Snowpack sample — Buffalo Mountain, Silverthorne, Colorado, USA (1/25/25, 10:11 AM MST)
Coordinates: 39.6222, -106.1139
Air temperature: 22 °F
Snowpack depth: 110 cm
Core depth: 30 cm
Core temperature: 42.8 °F
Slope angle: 12°, slope face: 102°
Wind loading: high
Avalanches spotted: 0
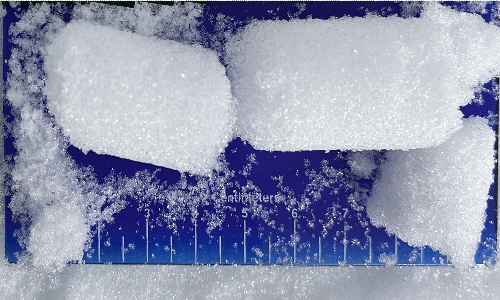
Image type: core
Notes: No avalanches nearby, collected on the outskirts of a fire break 15 meters from the treeline, on way to Buffalo and Red Mountain